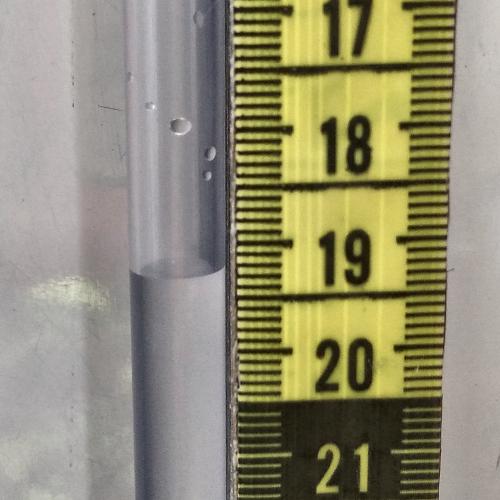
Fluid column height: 19.2 cm